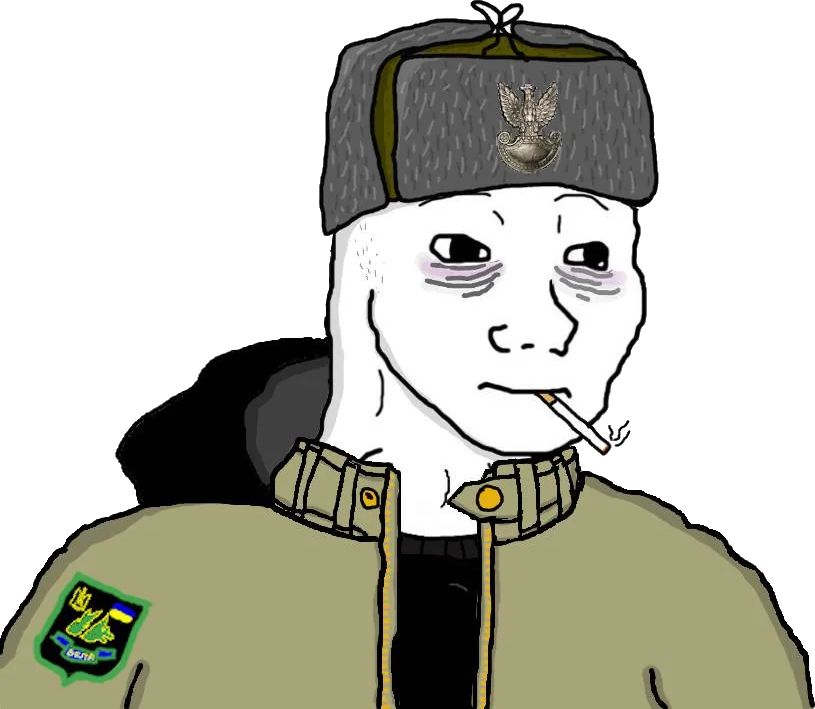
Label: 5_Doomer